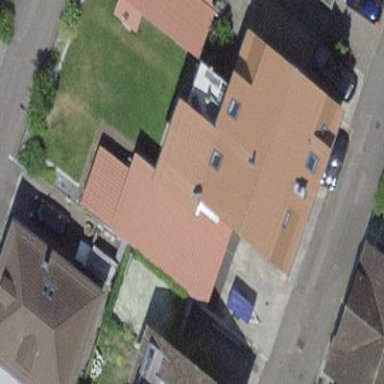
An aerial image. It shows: Garage.